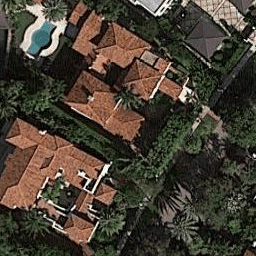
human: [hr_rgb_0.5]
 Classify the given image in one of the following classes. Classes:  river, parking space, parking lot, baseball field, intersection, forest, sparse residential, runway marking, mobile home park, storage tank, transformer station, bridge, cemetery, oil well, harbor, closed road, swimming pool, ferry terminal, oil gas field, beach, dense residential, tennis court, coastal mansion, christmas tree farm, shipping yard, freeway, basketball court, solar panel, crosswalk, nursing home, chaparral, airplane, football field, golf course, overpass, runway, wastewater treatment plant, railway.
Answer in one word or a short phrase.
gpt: coastal mansion